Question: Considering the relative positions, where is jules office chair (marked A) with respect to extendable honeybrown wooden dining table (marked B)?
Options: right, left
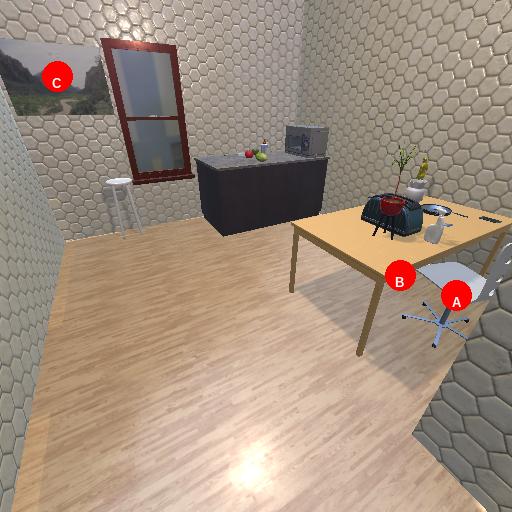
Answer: right